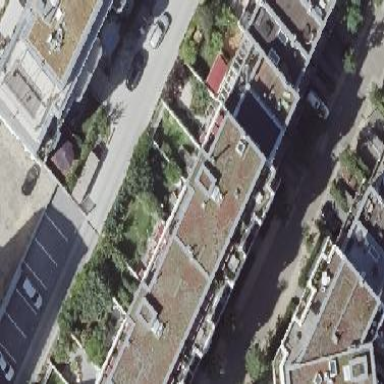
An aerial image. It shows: Grey apartment building with flat roof made of tar paper.